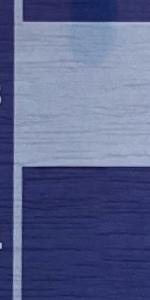
Label: Empty